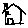
Label: house